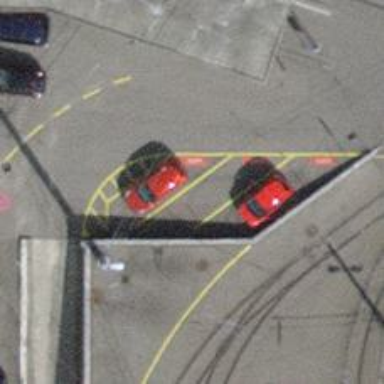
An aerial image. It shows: Car-sharing service available at this location.